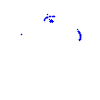
Particle: proton